Question: When I'm changing for example a bool in the Parse backend I can not retrieve this value in my iOS app. Please see the following screenshot where the first bool of the user object was changed manually and the second was changed from the app.

The first one does not work whereas the one (that was changed from the app) does work.
I'm getting the value with the following piece of code:
'''
[[PFUser currentUser] objectForKey:@"is_pro"]
'''
In the first case the return object is always 'nil' (where I've changed the bool manually).
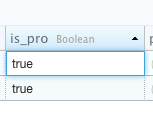
Answer: After you've made changes to your user's Parse table, call
'''
[[PFUser currentUser] fetch]; //synchronous
'''
or
'''
[[PFUser currentUser] fetchInBackground]; //asynchronous
'''
or
'''
[[PFUser currentUser] fetchInBackgroundWithBlock:^(PFObject *object, NSError *error) { //asynchronous with completion block
'''
before
'''
[[PFUser currentUser] objectForKey:@"is_pro"]
'''
to get an updated copy of your '[PFUser currentUser]' object.
Note: <URL>
As Ryan Kreager pointed out in the comments, it's probably better/more efficient to use <URL> "since they will use the local cache when available."